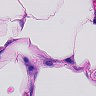
Metastatic tissue present: no